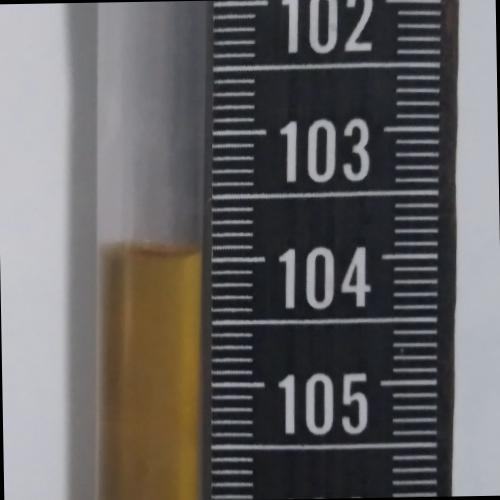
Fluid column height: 103.9 cm